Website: lowes
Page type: review-order
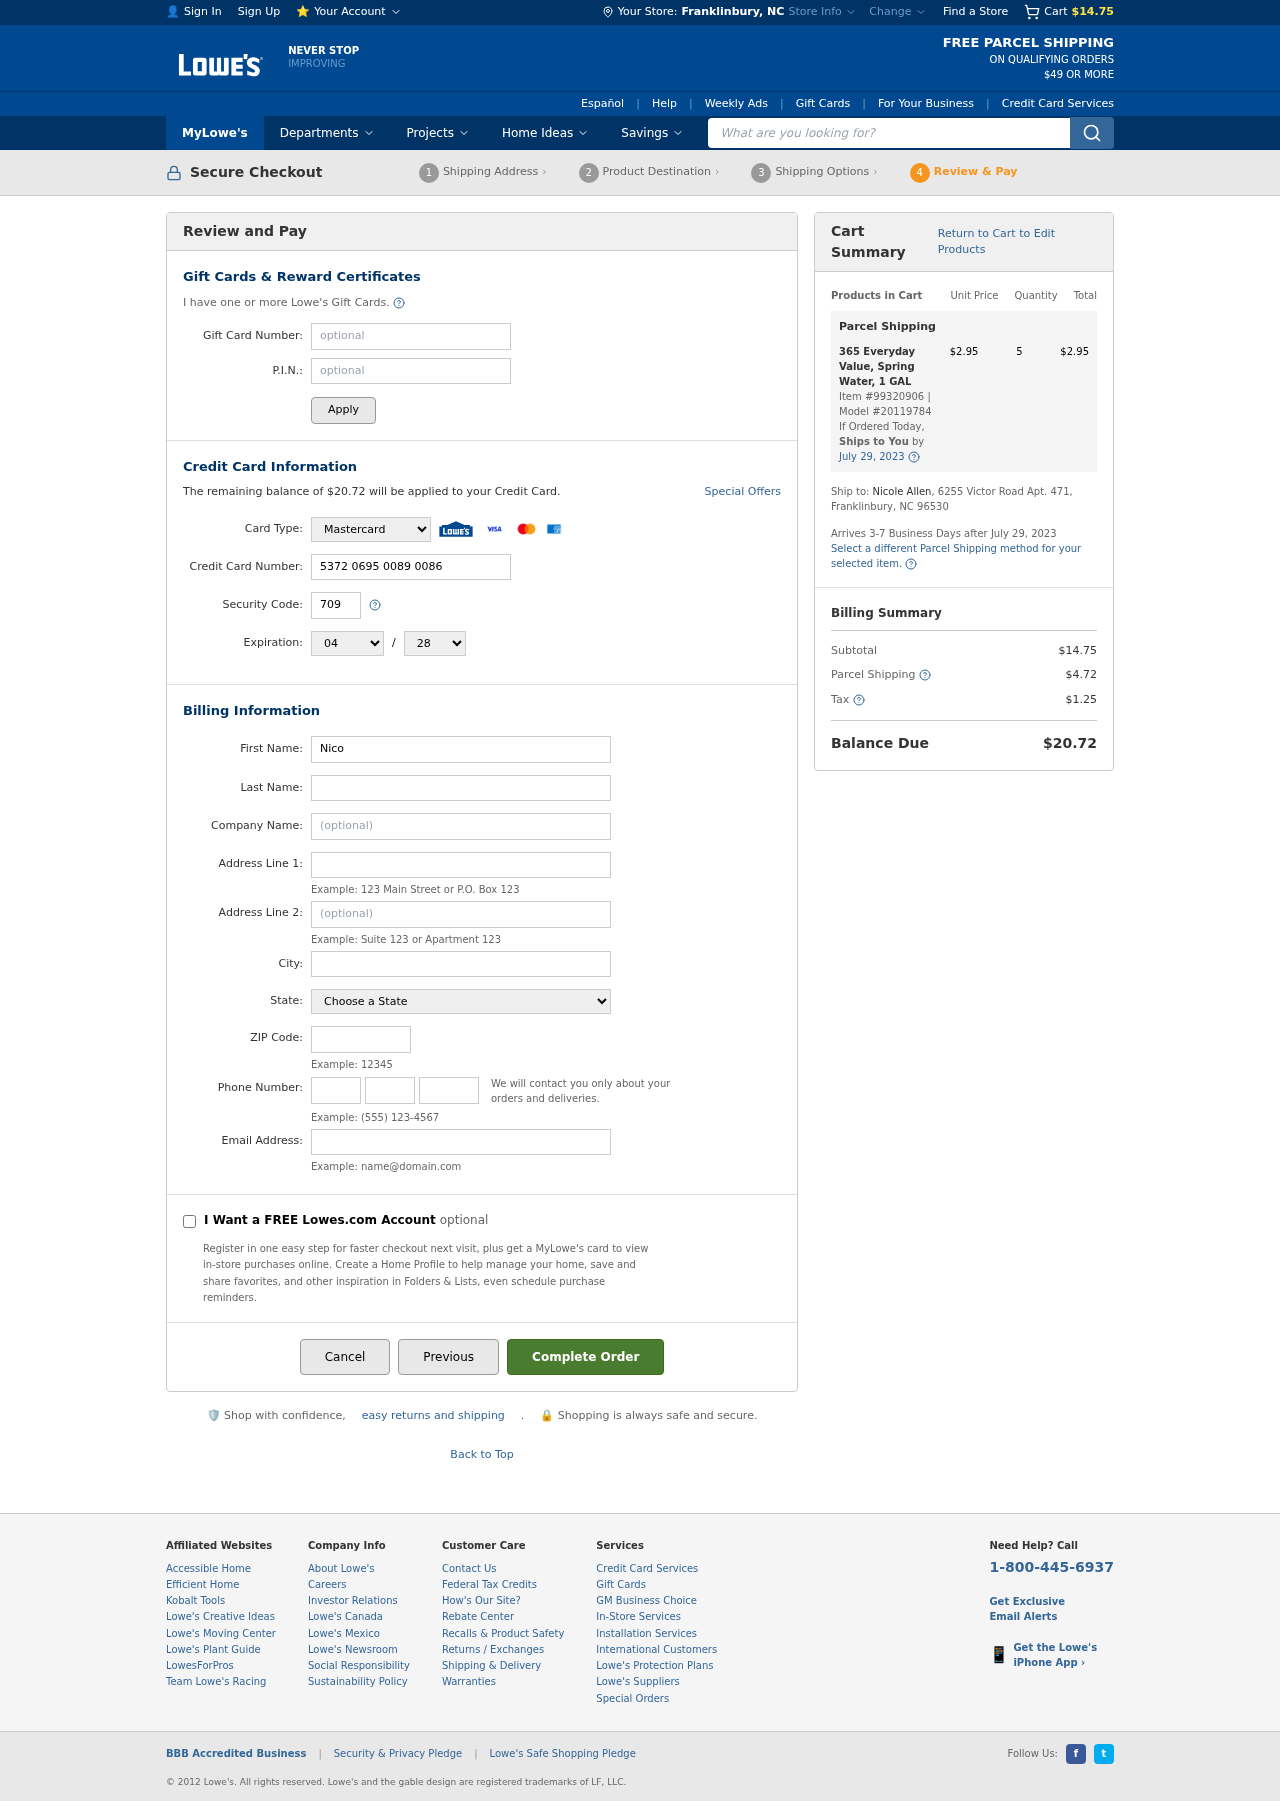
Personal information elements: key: PII_CARD_CVV
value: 709
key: PII_CARD_EXPIRY_MONTH
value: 04
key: PII_CARD_EXPIRY_YEAR
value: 28
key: PII_CARD_NUMBER
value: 5372 0695 0089 0086
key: PII_CARD_TYPE
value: Mastercard
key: PII_CITY
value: Franklinbury
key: PII_CITY_STATE
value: Franklinbury, NC
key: PII_COMPANY
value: Smith, Morgan and Burch
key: PII_EMAIL
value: nallen@yahoo.com
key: PII_FIRSTNAME
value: Nicole
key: PII_LASTNAME
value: Allen
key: PII_PHONE_AREA
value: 440
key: PII_PHONE_PREFIX
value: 507
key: PII_PHONE_SUFFIX
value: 1498
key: PII_POSTCODE
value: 96530
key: PII_STATE
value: North Carolina
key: PII_STREET
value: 6255 Victor Road Apt. 471
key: PII_STREET2
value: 6255 Victor Road Apt. 471
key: PII_STREET2
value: Suite 913
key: PII_FULLNAME2
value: Nicole Allen
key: PII_CITY_STATE_ZIP2
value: Franklinbury, NC 96530
Product elements: key: PRODUCT1_NAME
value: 365 Everyday Value, Spring Water, 1 GAL
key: PRODUCT1_PRICE
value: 2.95
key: PRODUCT1_QUANTITY
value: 5
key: PRODUCT1_ITEM_NUMBER
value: Item #99320906
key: PRODUCT1_MODEL_NUMBER
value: Model #20119784
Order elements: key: ORDER_SUBTOTAL
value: $14.75
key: ORDER_BALANCE_DUE
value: $20.72
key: ORDER_SHIPPING_DATE
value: July 29, 2023
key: ORDER_ITEM_TOTAL
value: $2.95
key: ORDER_SHIPPING_DATE2
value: July 29, 2023
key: ORDER_SHIPPING_COST
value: $4.72
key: ORDER_TAX
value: $1.25
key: ORDER_TOTAL
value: $20.72
Search elements: key: HEADER_SEARCH
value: What are you looking for?